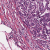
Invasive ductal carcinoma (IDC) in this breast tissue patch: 1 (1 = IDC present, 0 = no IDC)